Aerial crown-view tile of a tropical tree (Barro Colorado Island, Panama), acquired 20241112:
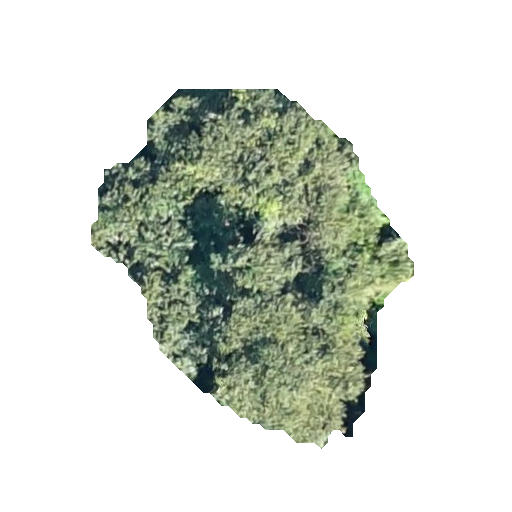
Species: Luehea seemannii
GBIF accepted scientific name: Luehea seemannii
Crown area: 116.425 m²